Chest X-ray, AP view. Patient: 56 years old, sex F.
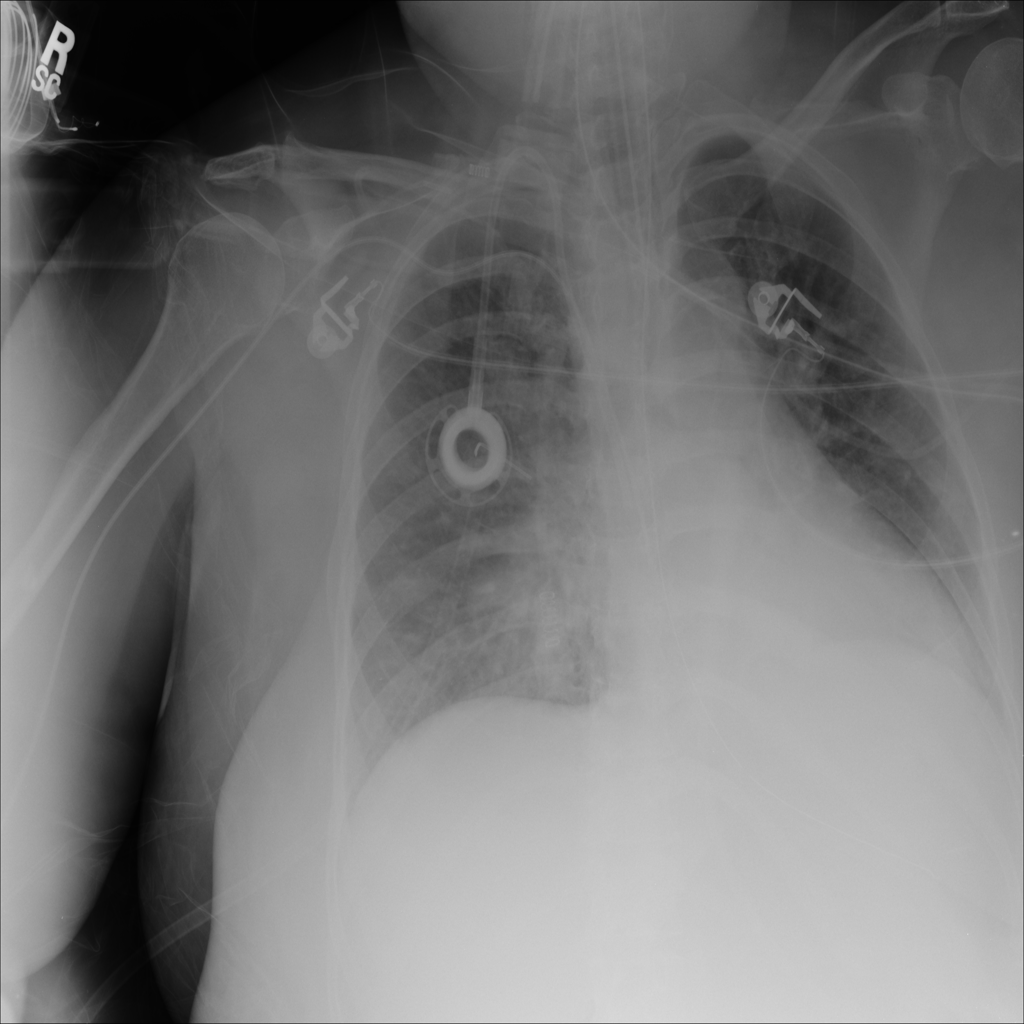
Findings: Atelectasis, Infiltration